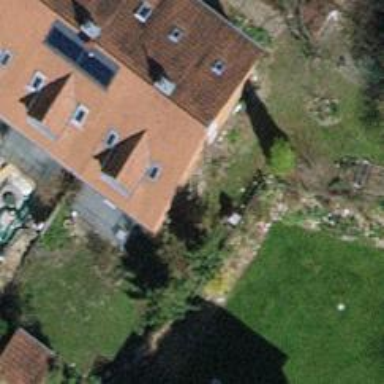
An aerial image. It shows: Building with tiled roof.